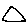
Label: triangle